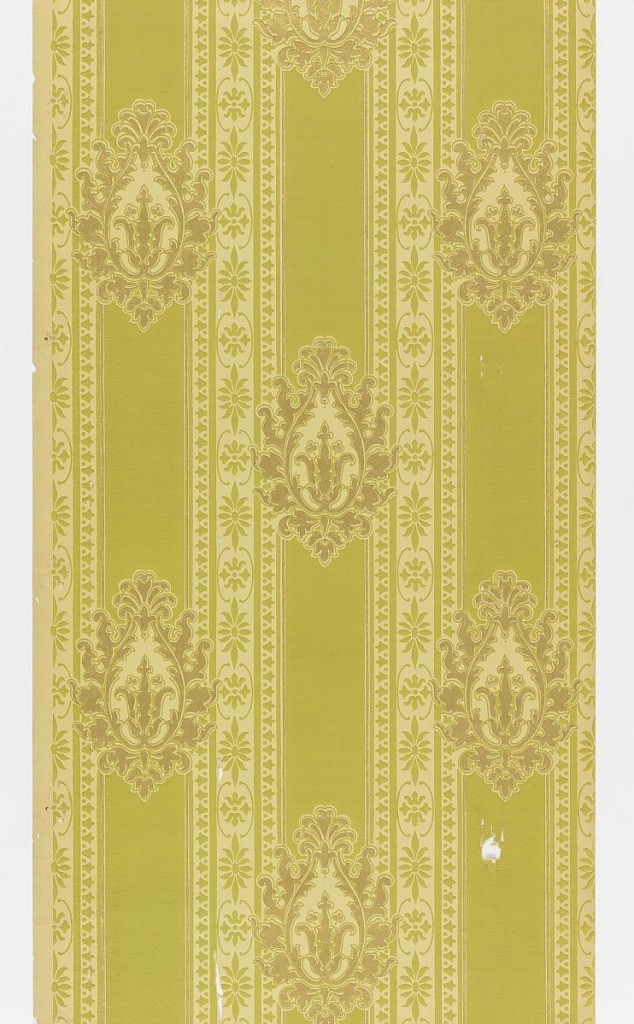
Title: Sidewall
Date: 1875–1900
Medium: Machine-printed on embossed paper
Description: Medallion stripe design; metallic gold foliate medallions on green bands alternate with stylized floral bands. Printed in metallic gold and yellow-green on an embossed mica ground.